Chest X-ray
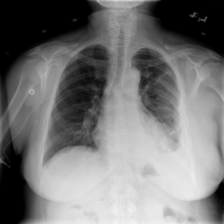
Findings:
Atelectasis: negative
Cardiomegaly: negative
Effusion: negative
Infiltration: positive
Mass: negative
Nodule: negative
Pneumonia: negative
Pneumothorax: negative
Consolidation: negative
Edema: negative
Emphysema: negative
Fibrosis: negative
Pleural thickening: negative
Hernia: negative